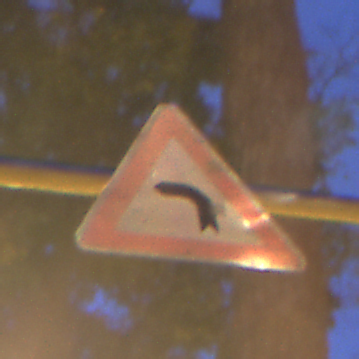
Verkehrszeichen: KurveLinks
Umgebung: Outdoor, Urban
Tageszeit: Night
Wetter: Clear
Licht: Artificial
Jahreszeit: NotSpecified
Kontrast: HighContrast